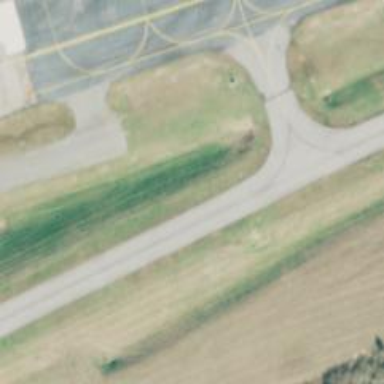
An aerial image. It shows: Asphalt taxiway in the airport.